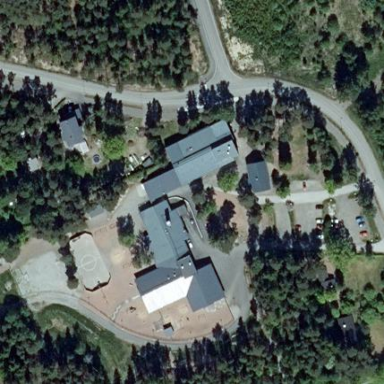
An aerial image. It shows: Kindergarten surrounded by fence.